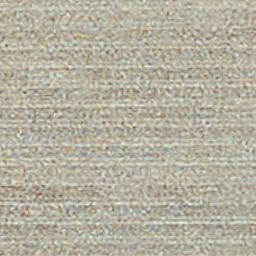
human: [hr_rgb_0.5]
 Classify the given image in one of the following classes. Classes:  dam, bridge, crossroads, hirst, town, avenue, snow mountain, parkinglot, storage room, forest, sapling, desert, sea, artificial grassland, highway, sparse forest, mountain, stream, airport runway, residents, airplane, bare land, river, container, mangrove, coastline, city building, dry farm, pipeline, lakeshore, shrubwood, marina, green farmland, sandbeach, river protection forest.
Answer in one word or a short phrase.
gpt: dry farm